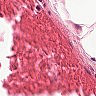
Metastatic tissue present: no